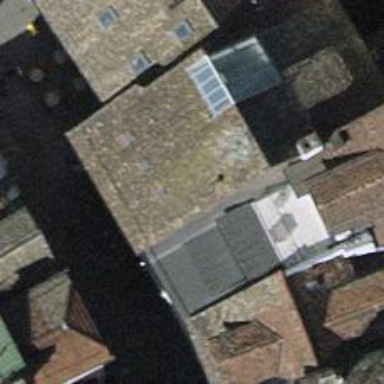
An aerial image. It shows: Café.